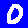
Digit: 0